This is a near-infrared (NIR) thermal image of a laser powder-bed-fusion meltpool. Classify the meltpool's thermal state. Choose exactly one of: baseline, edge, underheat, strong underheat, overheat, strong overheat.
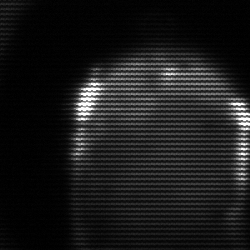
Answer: edge